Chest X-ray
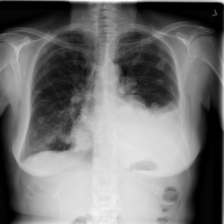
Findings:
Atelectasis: negative
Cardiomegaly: negative
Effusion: negative
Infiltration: negative
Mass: negative
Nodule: positive
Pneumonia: negative
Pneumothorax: negative
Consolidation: negative
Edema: negative
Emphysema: negative
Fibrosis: negative
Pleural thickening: negative
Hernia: negative